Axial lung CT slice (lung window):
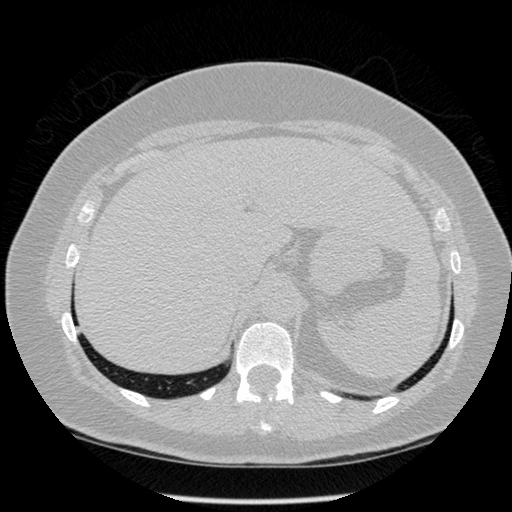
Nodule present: no